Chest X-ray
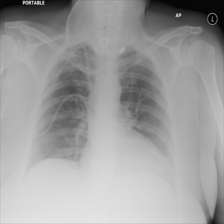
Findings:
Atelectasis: negative
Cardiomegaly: positive
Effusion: positive
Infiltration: negative
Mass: negative
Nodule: negative
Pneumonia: negative
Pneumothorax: negative
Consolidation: negative
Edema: negative
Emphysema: negative
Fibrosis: negative
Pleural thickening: negative
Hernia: negative